Question: I am developing CRM project using HTML and CSS. I need to fit my project for all screens without vertical scroll bar same like g mail. If we observe g mail we have scroll bar only for mail section not for browser. I need too implement same like that. Can anyone please help me how to implement. the page should be fit for all screens means if it is in small screen or big screen or medium screen. Is there any tutorials or any script for calculating height for main content based on browser height.
I attached image. In that header and main content section is there. So I need to set body height based on browser height and as well as I need to calculate each section height each time based on browser as well as inside divisions.
we should not give any fixed height , why because we need to fit the screen for all resolutions like 1366*768 and 1400*968 and 1680*1050 and 1920*1080. So when we are increasing the browser height the DOM height also should be increase as well as decrease.

Please help me to find this type of development with HTML, CSS , JavaScript and Jquery.
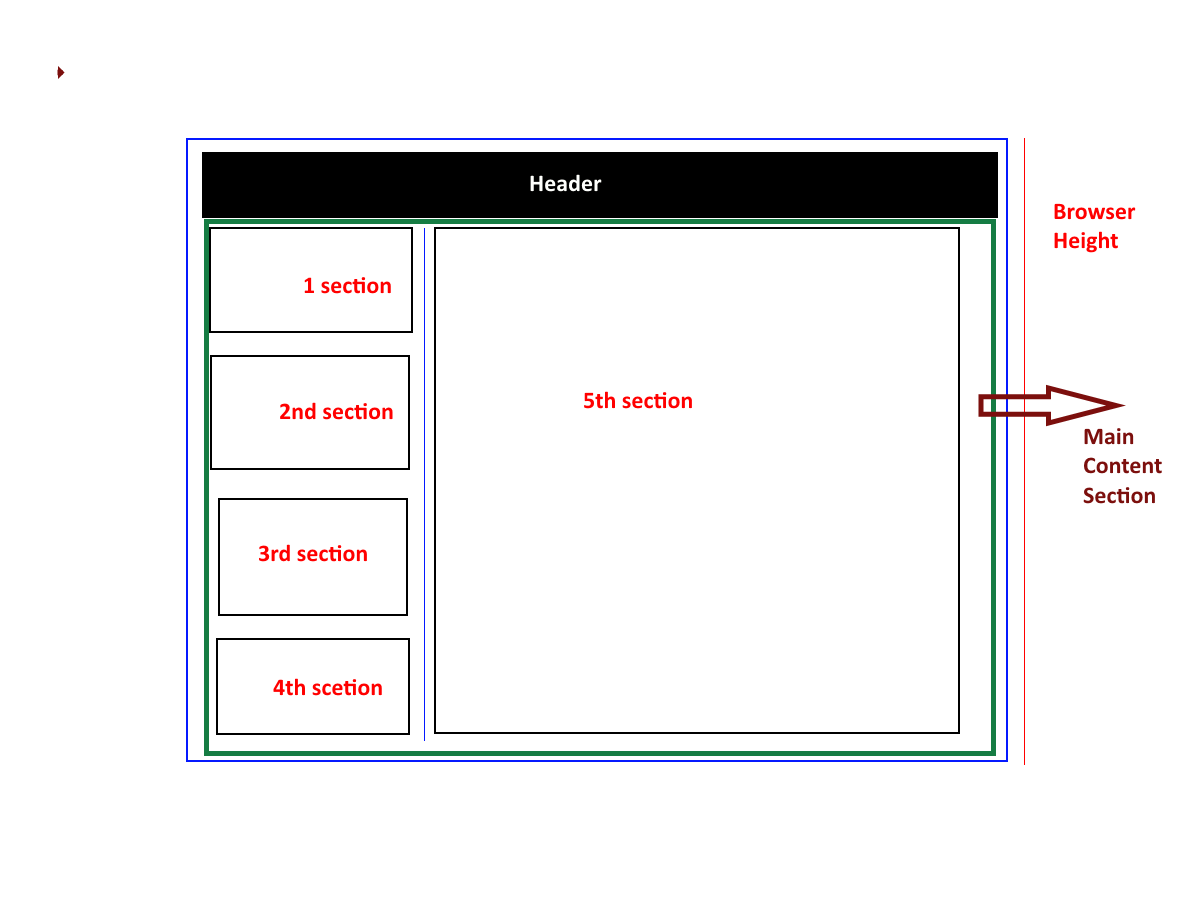
Answer: First you check how the default height of your element is. With JQuery this can be done like this: var height = $('.classOfYourElement').height(); var currentBrowserHeight = $(window).height(); Then you need to attach a listener to resize Event $(window).resize(function() { // Inside here you are now calculating the difference of the height of the window to the default height of window which you set earlier. this difference you should then apply to the div height :) hope that helps. }); -